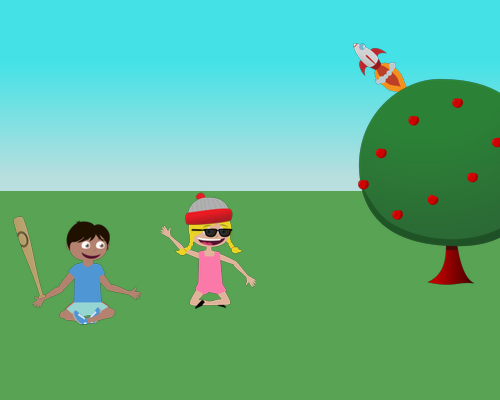
to the right there is a small apple tree and a rocket in the sky and to the left there is a sitting boy holding a bat next to him there is a sitting girl wearing sunglasses with a grey and red hat